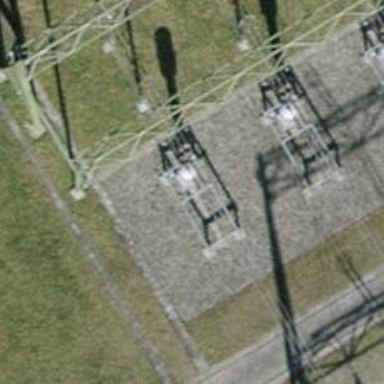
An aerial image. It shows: Insulator used in power systems.